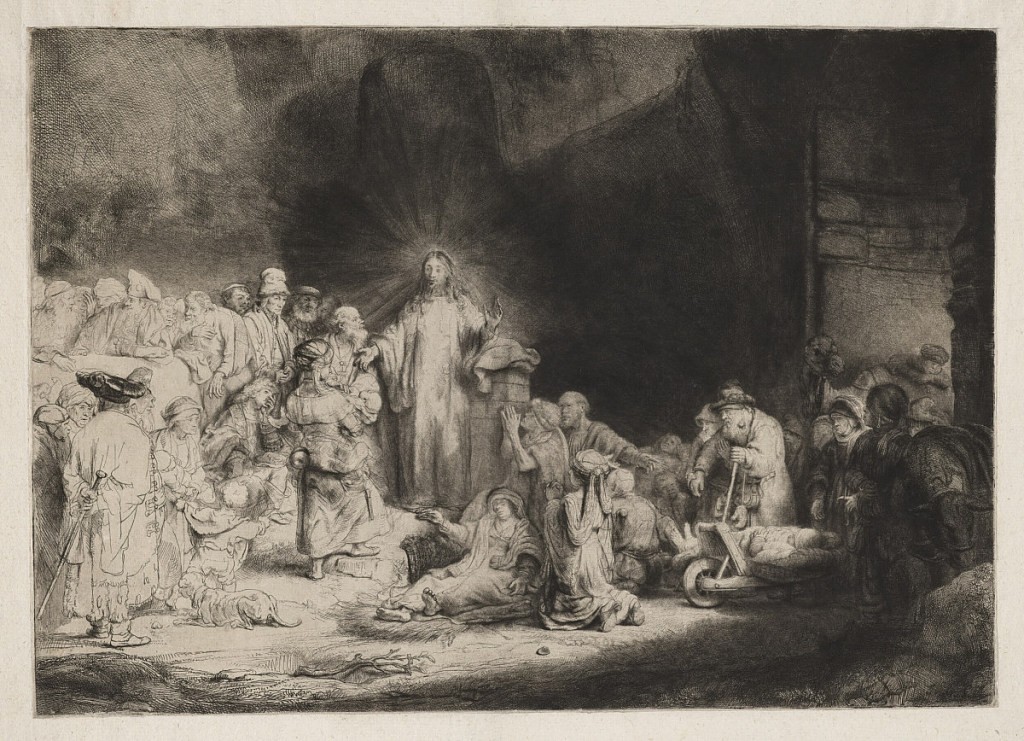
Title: Christ Preaching (The Hundred Guilder Print)
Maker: Rembrandt Harmensz van Rijn, Dutch, 1606–1669
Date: ca. 1649
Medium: Etching, drypoint, laid down on cream laid paper
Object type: Print
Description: Christ stands, center against a background of deep shadow, and addresses group of sick people. Others enter through a door at right.